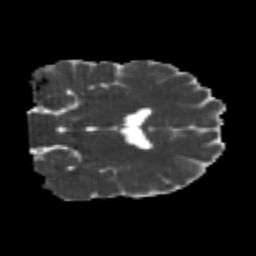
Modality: MD
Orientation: coronal
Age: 24
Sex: male
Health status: healthy
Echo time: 0.074 s